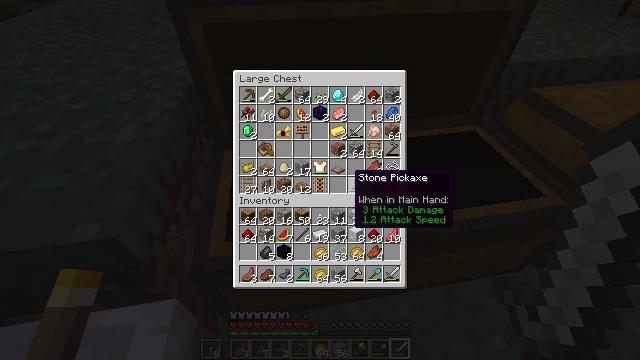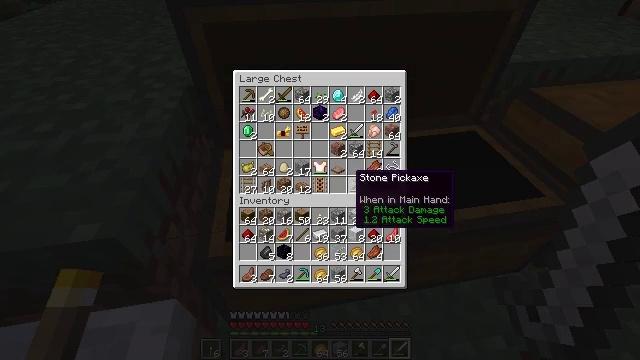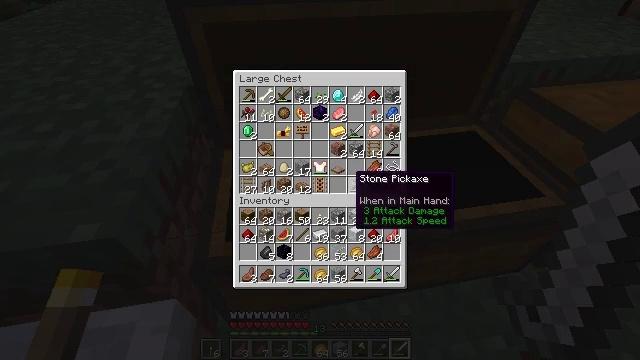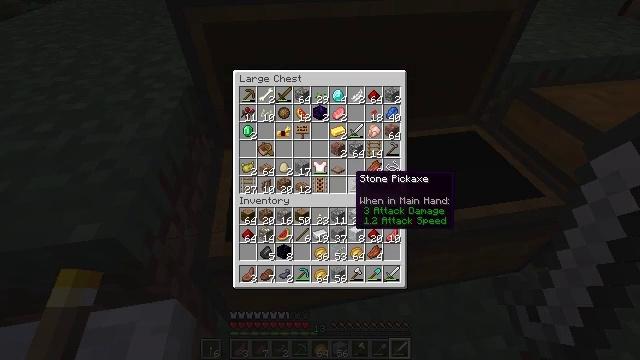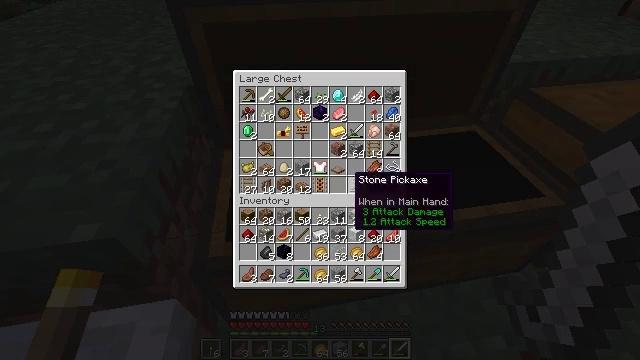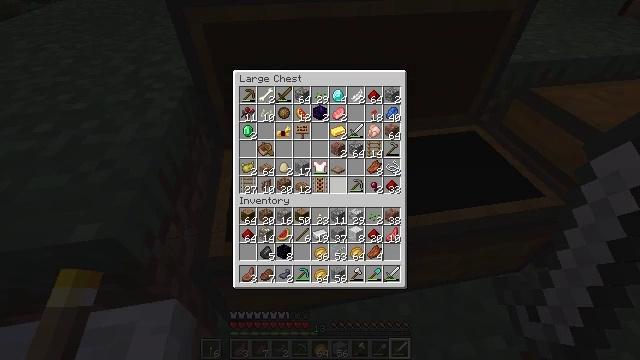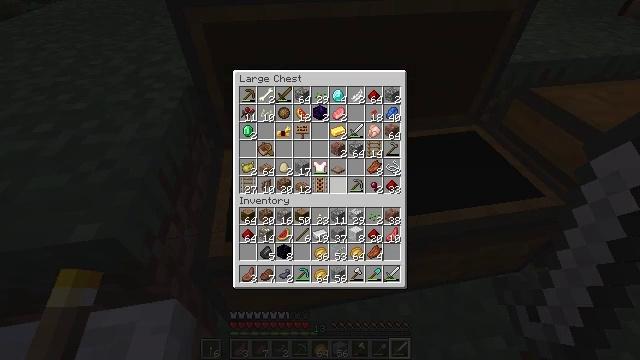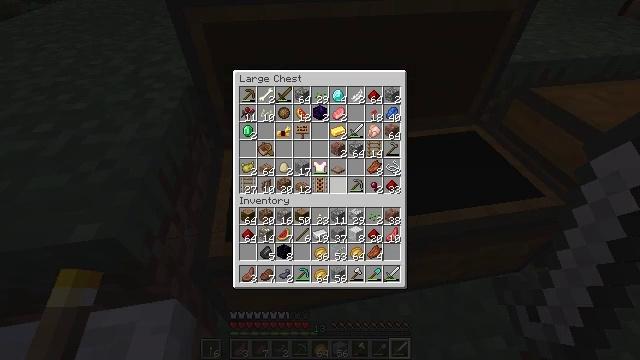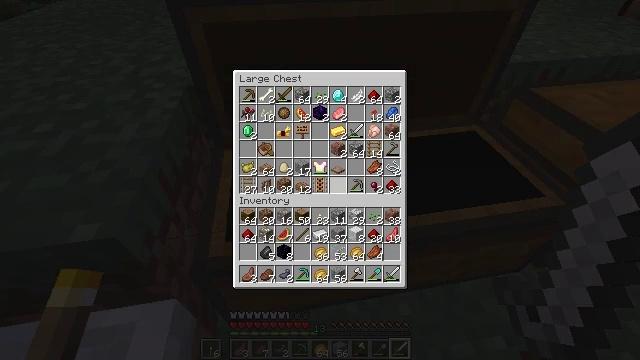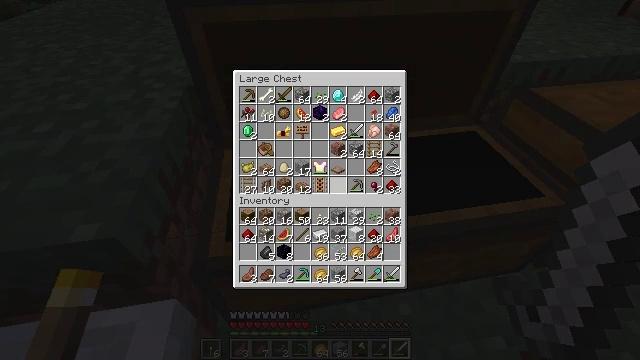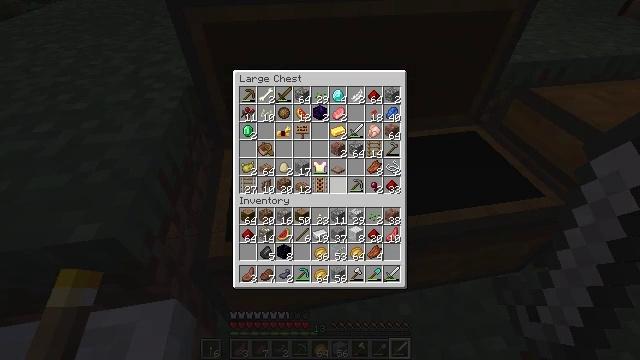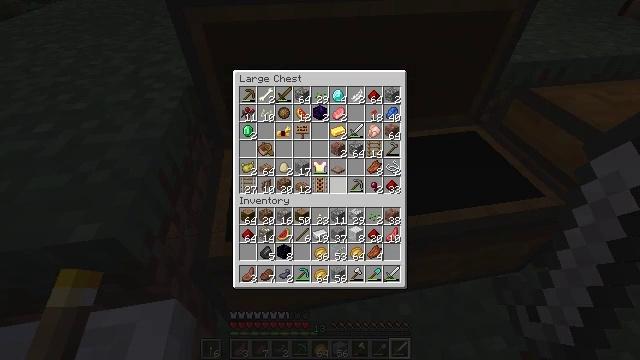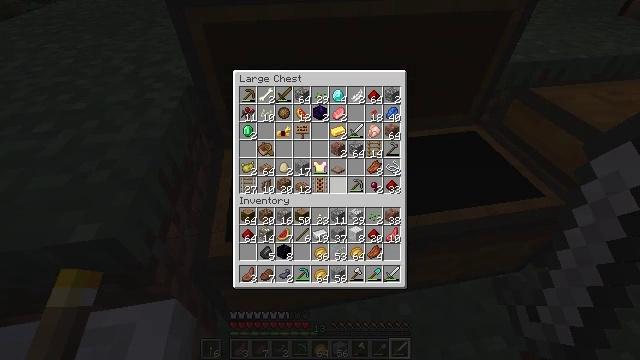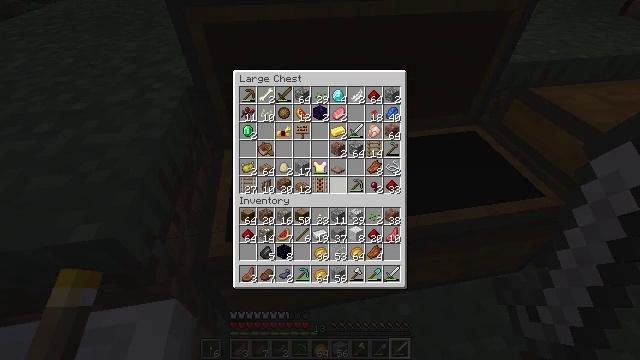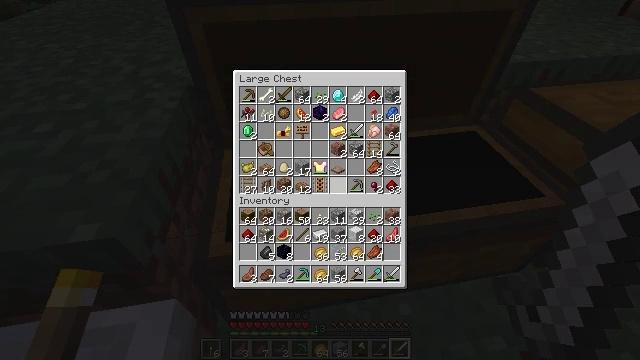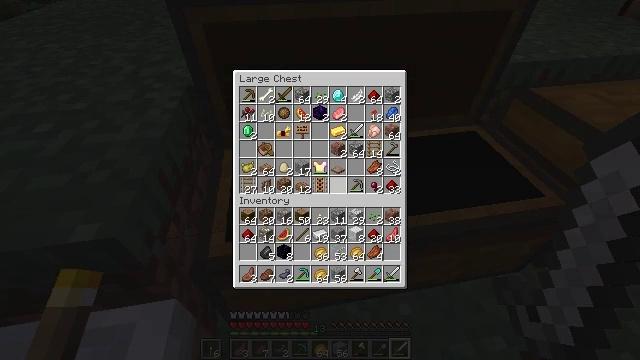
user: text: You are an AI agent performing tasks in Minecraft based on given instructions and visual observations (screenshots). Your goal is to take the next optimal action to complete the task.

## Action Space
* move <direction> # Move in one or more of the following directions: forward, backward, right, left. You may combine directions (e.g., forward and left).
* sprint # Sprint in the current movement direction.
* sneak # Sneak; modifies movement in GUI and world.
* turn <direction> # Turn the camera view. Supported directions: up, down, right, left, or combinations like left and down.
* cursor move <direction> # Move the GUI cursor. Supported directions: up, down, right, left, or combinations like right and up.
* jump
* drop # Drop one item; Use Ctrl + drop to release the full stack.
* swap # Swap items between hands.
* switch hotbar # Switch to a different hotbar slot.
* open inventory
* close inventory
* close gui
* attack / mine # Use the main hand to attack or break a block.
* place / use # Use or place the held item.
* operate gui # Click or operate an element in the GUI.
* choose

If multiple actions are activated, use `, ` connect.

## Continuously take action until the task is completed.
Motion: motion action
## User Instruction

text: Break the melon to get slices.
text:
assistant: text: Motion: no_op
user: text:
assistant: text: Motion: no_op
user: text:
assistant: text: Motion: no_op
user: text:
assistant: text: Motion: no_op
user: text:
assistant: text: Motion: cursor move left
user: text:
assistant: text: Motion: no_op
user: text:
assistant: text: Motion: no_op
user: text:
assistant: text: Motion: no_op
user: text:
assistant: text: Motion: no_op
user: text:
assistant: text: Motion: operate gui
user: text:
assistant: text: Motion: operate gui
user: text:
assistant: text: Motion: no_op
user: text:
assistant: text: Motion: no_op
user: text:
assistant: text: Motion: no_op
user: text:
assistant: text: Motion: no_op
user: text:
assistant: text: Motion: no_op
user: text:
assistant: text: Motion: no_op
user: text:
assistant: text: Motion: no_op
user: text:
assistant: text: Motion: no_op
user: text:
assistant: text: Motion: no_op
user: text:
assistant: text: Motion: no_op
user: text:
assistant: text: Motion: no_op
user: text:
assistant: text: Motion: no_op
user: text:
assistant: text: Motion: no_op
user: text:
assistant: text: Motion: no_op
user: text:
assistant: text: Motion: no_op
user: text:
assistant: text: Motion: no_op
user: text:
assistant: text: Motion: no_op
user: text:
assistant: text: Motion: no_op
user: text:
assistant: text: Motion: no_op